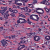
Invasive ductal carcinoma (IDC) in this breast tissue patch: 1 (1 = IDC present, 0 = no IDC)